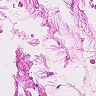
Metastatic tissue present: no